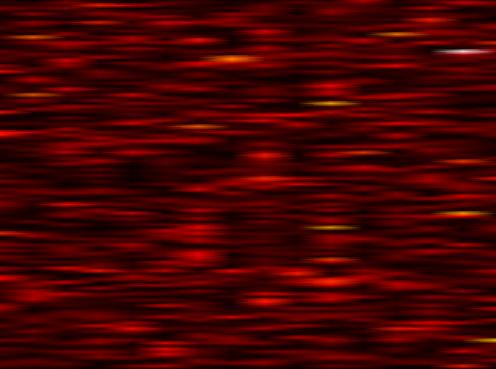
Label: UFMC